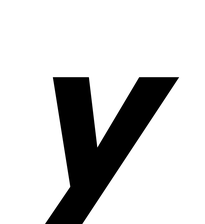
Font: InstrumentSans-Italic_Bold_Italic